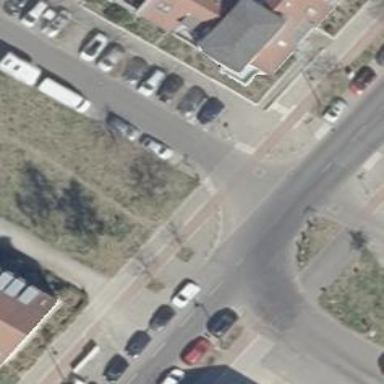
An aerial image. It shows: Road with "give way" sign.